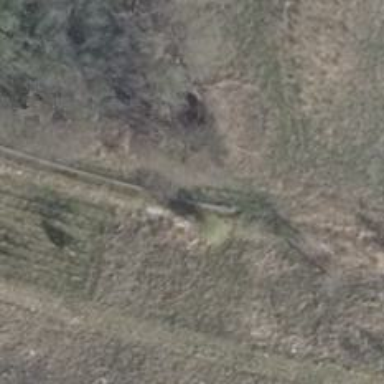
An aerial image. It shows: Grass track road with grade 5 tracktype.